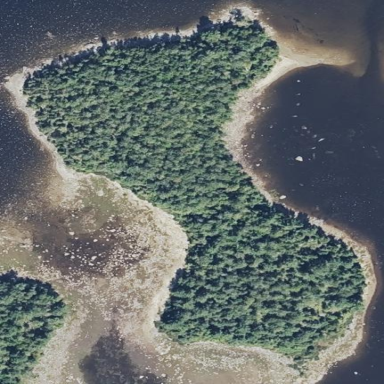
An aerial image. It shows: Island covered with woodland.